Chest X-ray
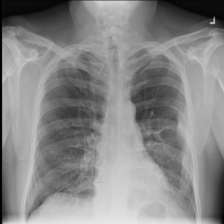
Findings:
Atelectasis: negative
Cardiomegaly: negative
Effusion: positive
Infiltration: negative
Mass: positive
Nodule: negative
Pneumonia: negative
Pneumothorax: negative
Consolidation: negative
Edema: negative
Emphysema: negative
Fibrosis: negative
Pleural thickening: negative
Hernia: negative